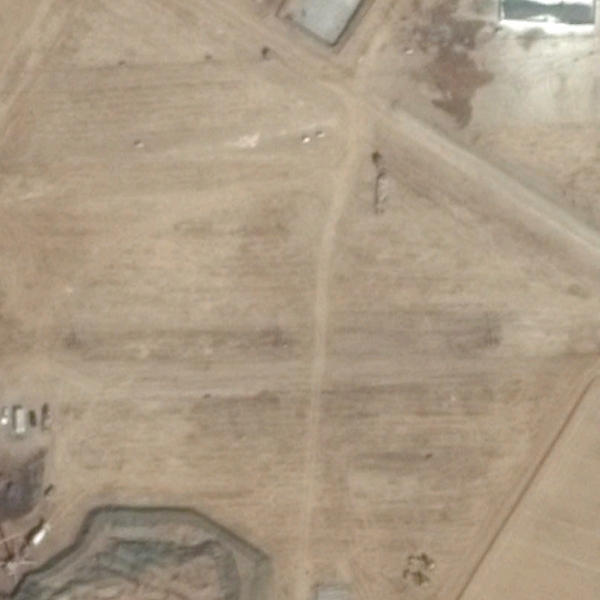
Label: BareLand